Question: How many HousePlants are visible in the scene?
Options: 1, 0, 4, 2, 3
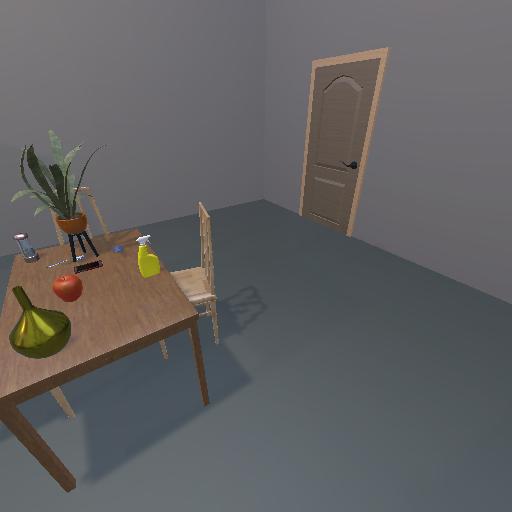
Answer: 1